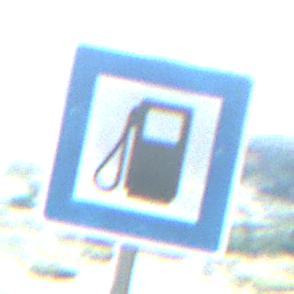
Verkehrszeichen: Tankstelle
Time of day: Night
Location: Outdoor (Nature)
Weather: PartlyCloudy
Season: NotSpecified
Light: Natural